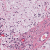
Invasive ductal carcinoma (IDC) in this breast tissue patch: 1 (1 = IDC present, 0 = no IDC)